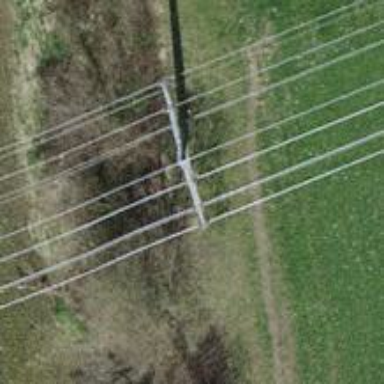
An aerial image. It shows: Power pole.